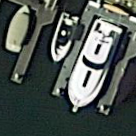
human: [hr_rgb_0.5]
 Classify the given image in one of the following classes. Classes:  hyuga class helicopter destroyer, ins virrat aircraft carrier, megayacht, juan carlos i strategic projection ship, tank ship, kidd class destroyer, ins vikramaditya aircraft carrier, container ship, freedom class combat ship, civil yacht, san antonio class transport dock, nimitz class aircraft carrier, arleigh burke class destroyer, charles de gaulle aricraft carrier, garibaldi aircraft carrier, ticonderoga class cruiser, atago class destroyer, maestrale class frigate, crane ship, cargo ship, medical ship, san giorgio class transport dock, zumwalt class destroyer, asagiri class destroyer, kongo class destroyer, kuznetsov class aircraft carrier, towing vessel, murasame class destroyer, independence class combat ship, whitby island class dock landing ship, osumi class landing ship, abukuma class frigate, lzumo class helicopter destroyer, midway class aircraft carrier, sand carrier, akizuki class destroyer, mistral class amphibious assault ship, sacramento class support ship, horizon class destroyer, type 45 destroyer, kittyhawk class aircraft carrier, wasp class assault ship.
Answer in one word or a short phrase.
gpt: Civil yacht